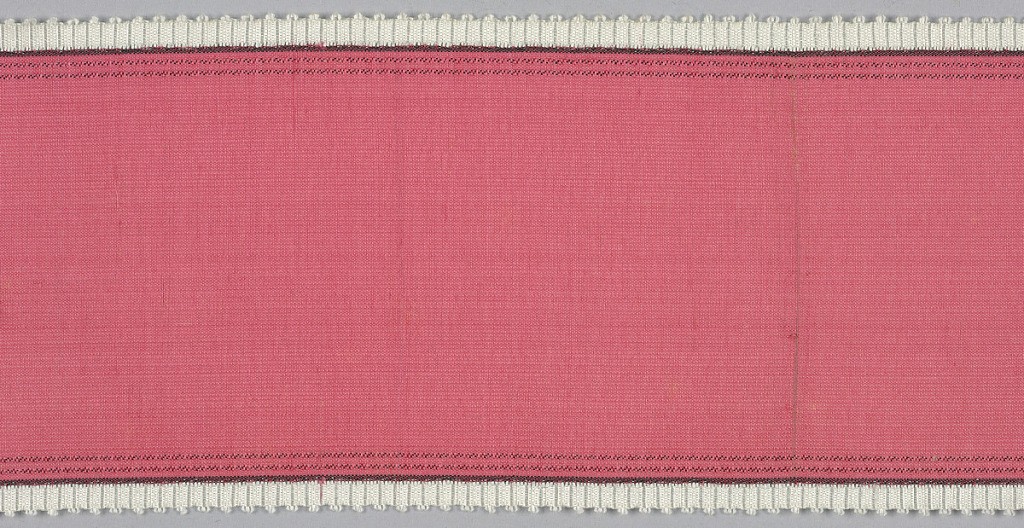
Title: Ribbon
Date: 19th century
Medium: silk
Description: Dark pink ribbon with ribbed and picoted white borders. Just inside in the borders are three thin black stripes.